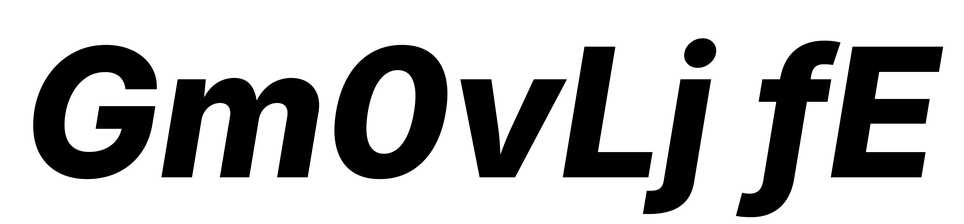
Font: Inter-Italic_ExtraBold_Italic